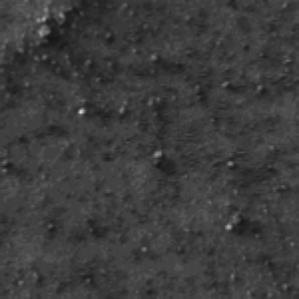
Label: frost